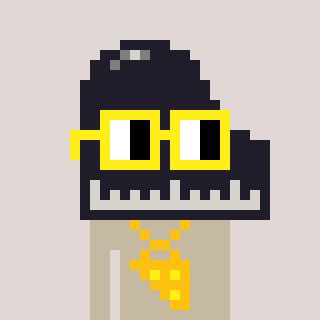
a pixel art character with square yellow glasses, a piano-shaped head and a bege-colored body on a warm background